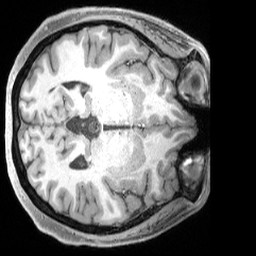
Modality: T1w
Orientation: axial
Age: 28
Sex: female
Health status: healthy
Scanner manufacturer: siemens
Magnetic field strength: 3 T
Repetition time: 2.4 s
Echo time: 0.00222 s